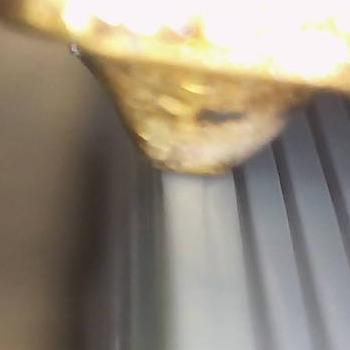
Flow rate: 100%